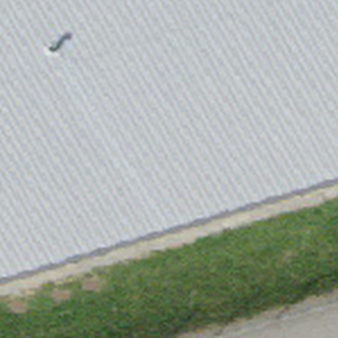
Label: other